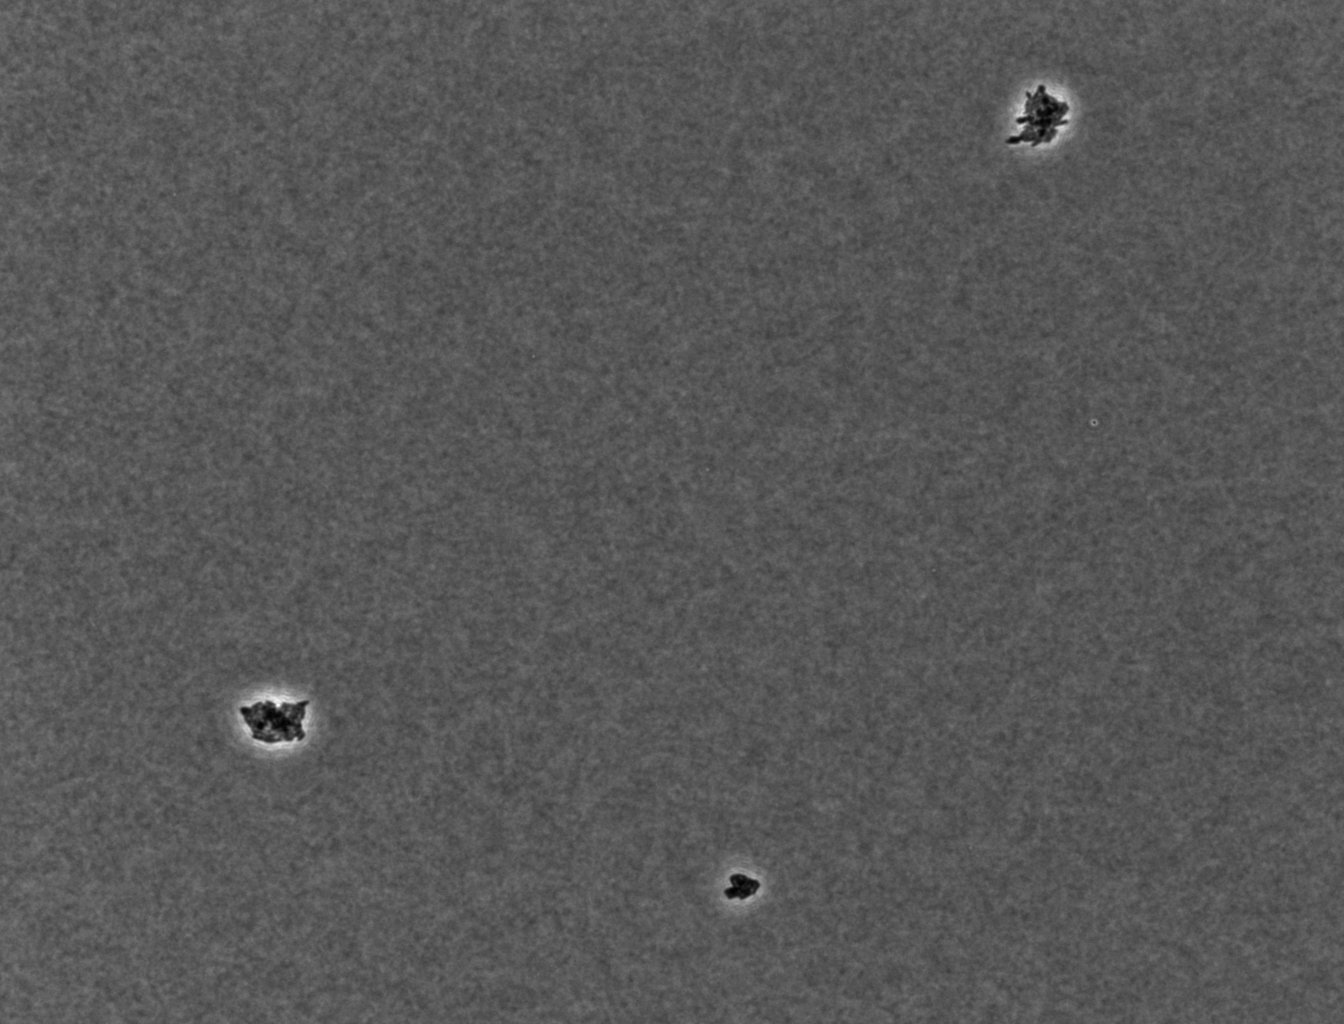
Phase contrast microscopy, 20x objective, 3 h incubation